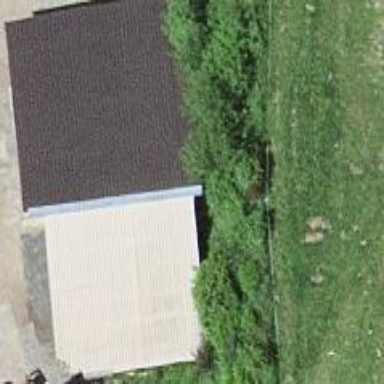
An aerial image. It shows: Rural barn.